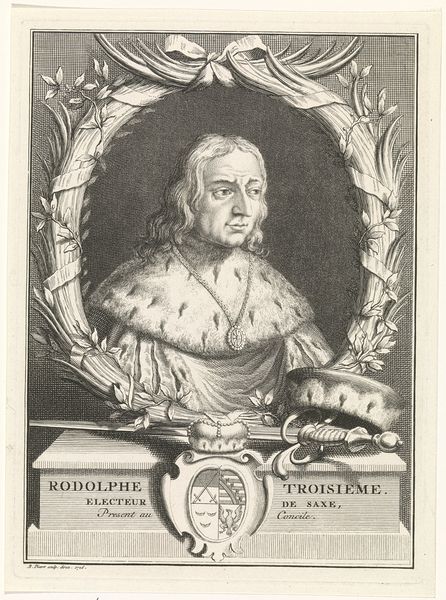
Titel: Portret van Rudolf III van Saksen
Künstler: Bernard Picart
Standort: Amsterdam
Institution: Rijksmuseum
Schlagwörter: mann, blumen, frankreich, mund, nase, stirn, ornament, schleife, augen, band, hermelin, bildnis, portrait, porträt, spiegel, kinn, krone, oval, ranken, schrift, kette, französisch, könig, kartusche, brauen, medaillon, druck, radierung, stich, schwert, schwerter, säbel, nerz, kranz, wappen, kupferstich, rudolf, sachsen, renesans